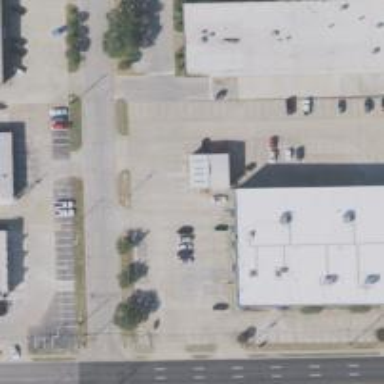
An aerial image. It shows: Warehouse building.